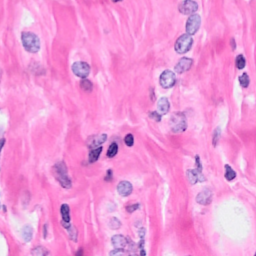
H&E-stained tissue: Breast